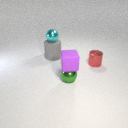
small cyan metal sphere above large gray rubber cylinder